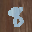
Label: 8